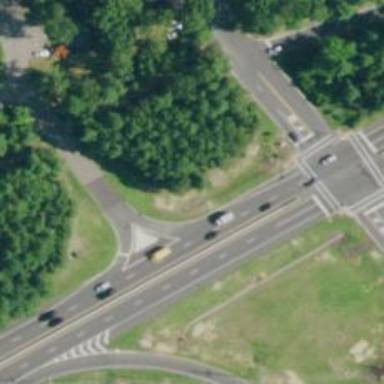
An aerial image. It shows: Trunk link highway.